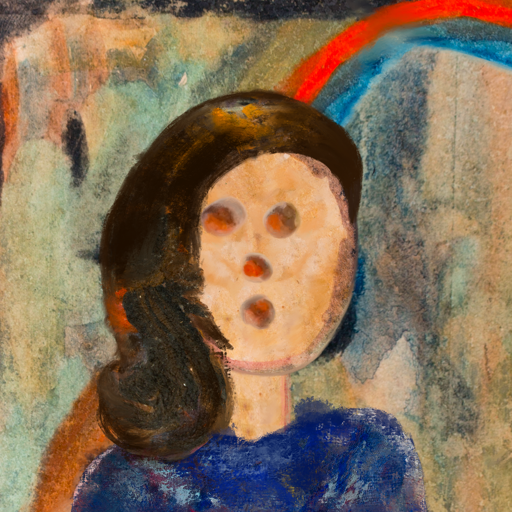
Background: Childish, Head And Neck Front: Childish, Face Front: Rupkatha, Bust: Irani, Hair Front: Gypsy_Queen, Head Accessory: Blank, Second Necklace: Blank, Necklace: Blank, Baby: Blank